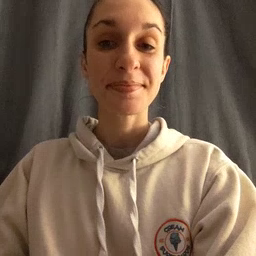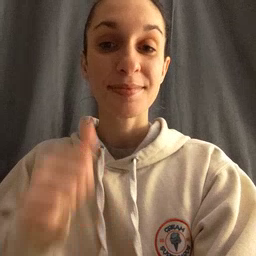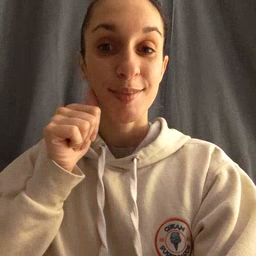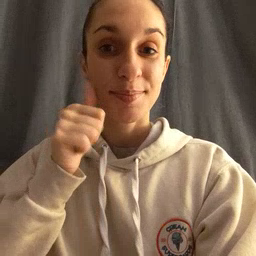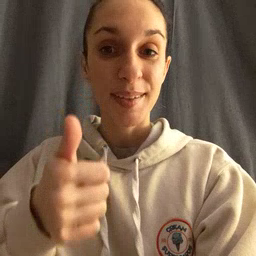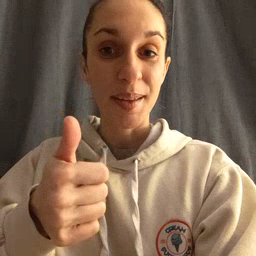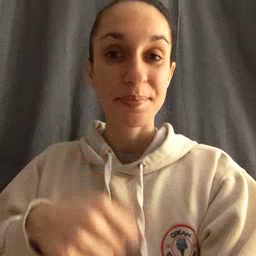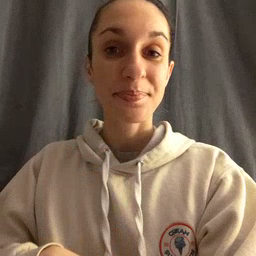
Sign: tomorrow